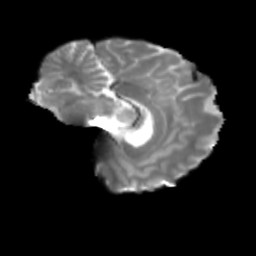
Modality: T2w
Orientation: sagittal
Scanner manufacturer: siemens
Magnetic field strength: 3 T
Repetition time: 4 s
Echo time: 0.0594 s